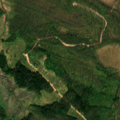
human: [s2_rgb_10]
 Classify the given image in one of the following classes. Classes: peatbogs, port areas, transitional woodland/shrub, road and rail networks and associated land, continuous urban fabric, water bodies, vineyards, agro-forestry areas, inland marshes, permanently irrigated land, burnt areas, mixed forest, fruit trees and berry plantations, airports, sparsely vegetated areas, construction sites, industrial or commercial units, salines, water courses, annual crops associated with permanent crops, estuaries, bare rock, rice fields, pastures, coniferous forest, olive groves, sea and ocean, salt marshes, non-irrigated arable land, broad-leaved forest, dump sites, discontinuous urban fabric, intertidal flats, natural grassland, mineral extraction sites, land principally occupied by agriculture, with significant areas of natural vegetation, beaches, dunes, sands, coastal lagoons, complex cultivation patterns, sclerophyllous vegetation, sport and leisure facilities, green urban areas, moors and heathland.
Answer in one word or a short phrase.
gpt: coniferous forest, mixed forest, transitional woodland/shrub